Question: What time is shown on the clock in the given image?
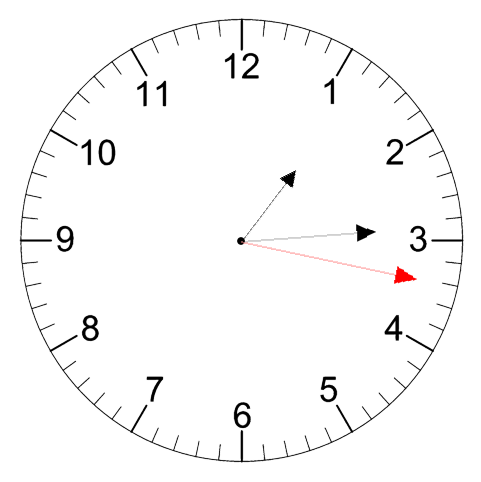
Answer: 01:14:17